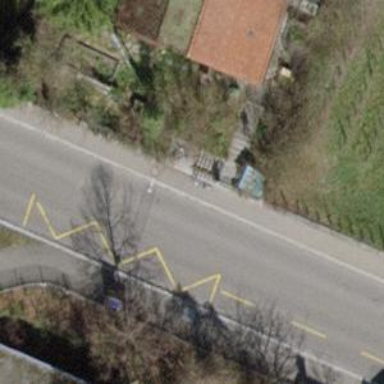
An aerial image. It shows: Bus stop with designated stop position for public transport.